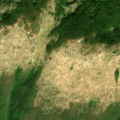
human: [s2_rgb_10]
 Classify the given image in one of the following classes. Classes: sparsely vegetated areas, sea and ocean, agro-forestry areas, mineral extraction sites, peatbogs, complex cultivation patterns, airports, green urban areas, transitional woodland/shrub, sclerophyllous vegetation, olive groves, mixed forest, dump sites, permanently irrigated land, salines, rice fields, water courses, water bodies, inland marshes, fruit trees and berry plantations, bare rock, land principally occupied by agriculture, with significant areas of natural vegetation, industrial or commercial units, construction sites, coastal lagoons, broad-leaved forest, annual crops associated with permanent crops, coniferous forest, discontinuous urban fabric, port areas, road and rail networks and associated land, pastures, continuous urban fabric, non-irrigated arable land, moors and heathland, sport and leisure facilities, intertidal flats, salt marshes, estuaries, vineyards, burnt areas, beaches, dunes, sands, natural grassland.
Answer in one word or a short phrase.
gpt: broad-leaved forest, transitional woodland/shrub, sparsely vegetated areas